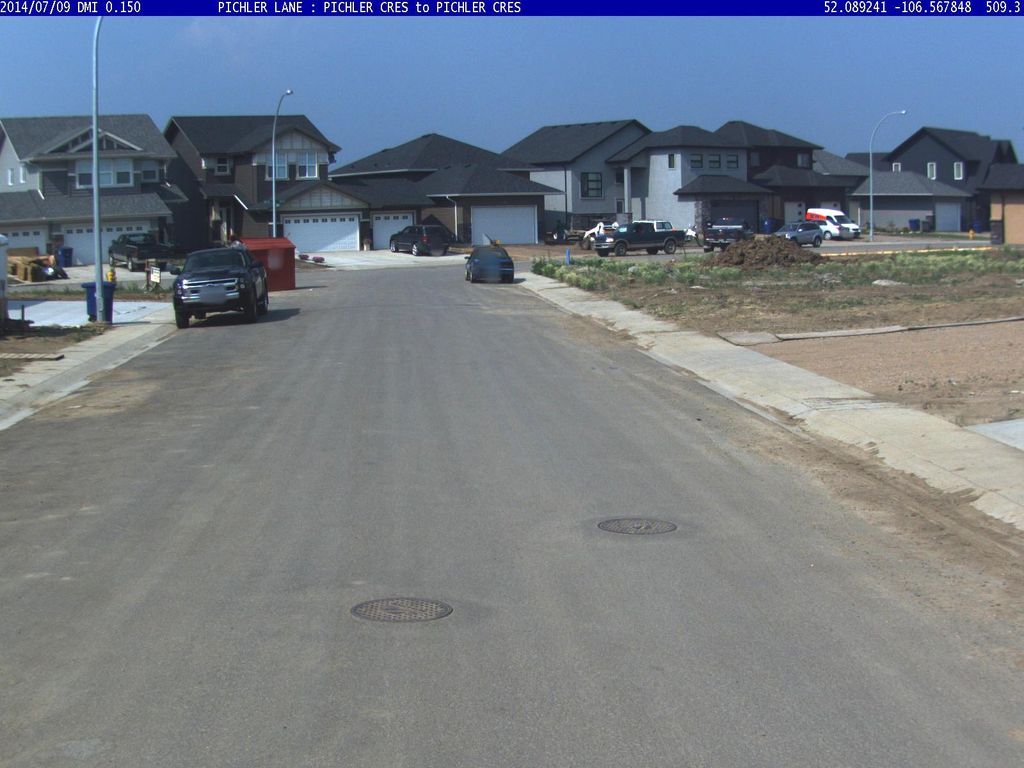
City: saskatoon